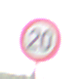
Verkehrszeichen: Geschwindigkeit20
Umgebung: Outdoor, RoadRail
Tageszeit: MorningAfternoon
Wetter: PartlyCloudy
Licht: Natural
Jahreszeit: NotSpecified
Kontrast: HighContrast